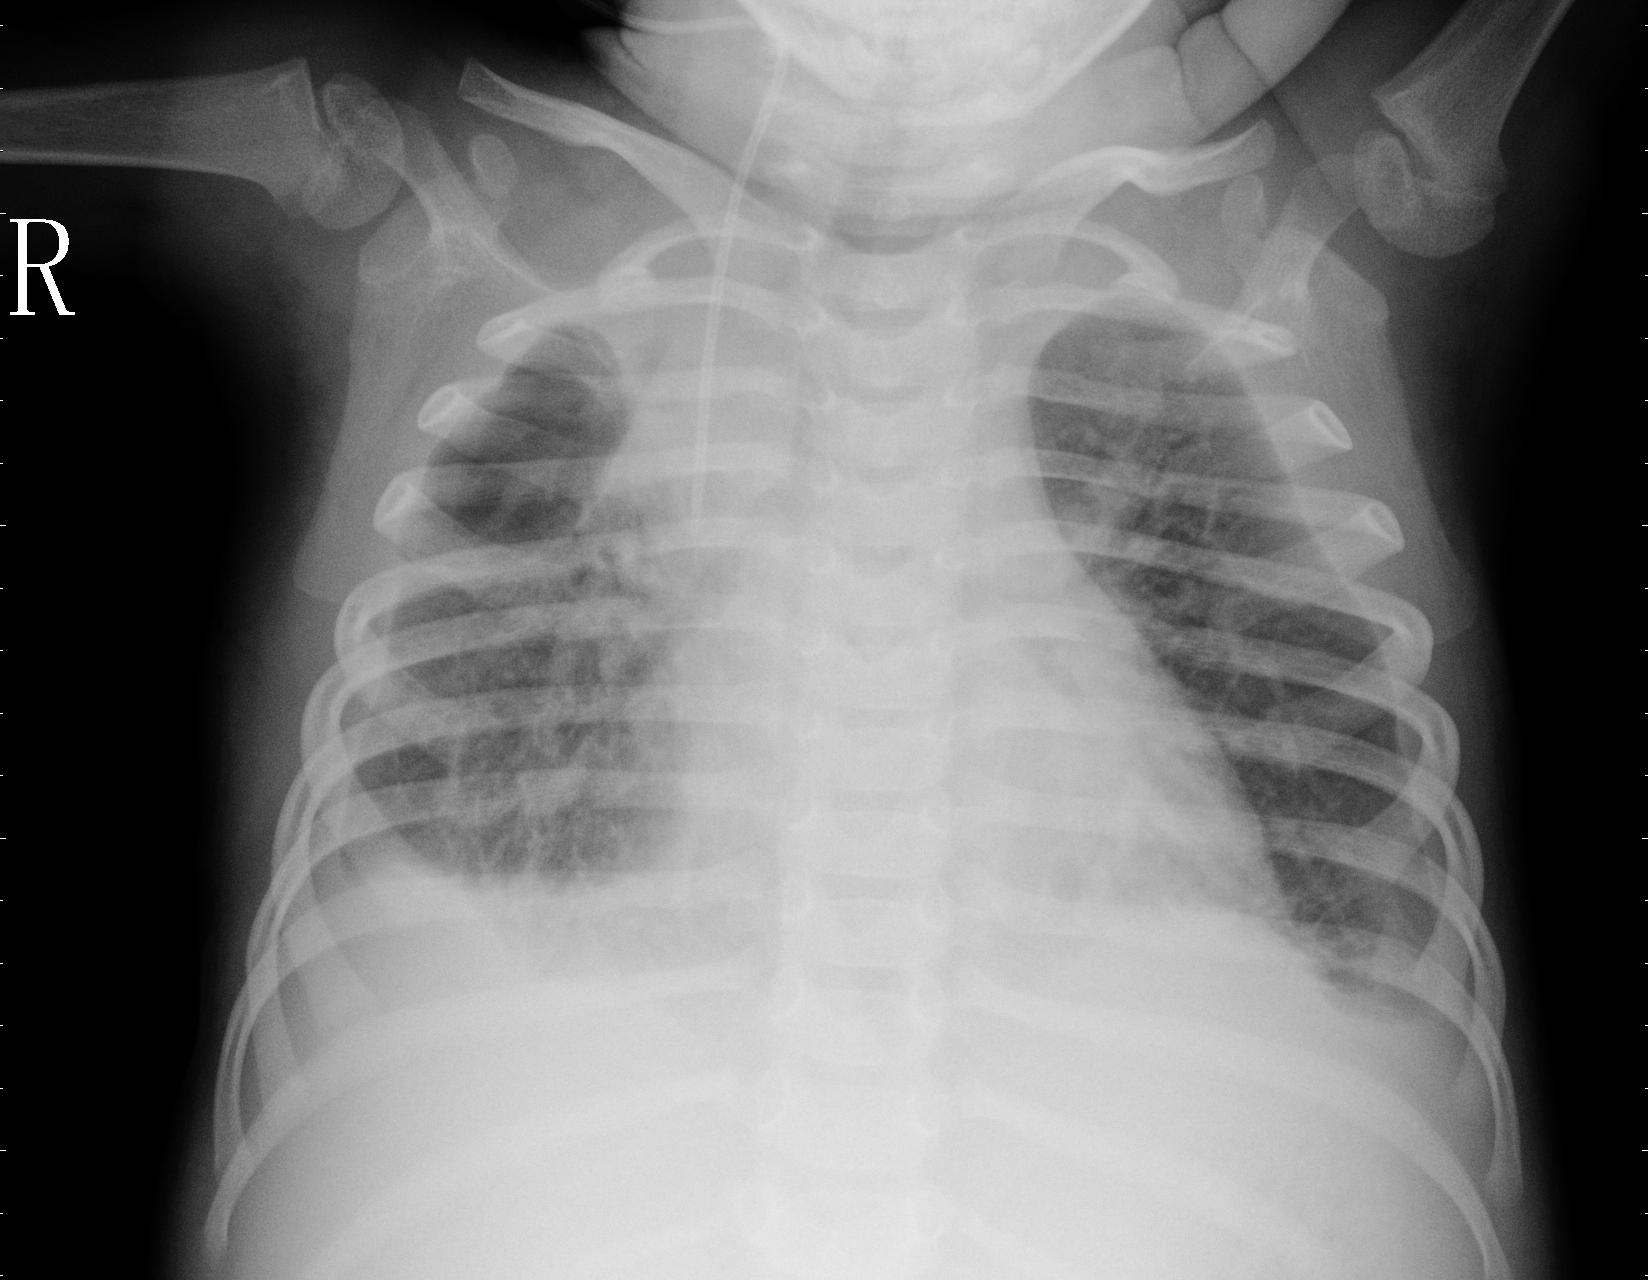
Diagnosis: PNEUMONIA